Question: Why am I getting all these ugly white underlines? My python views file works just fine, no errors. What are these warnings? Is it because bracket highlight doesn't recognize django? Anyway to keep brackethighlight and get rid of the ugly underlines?

Thanks
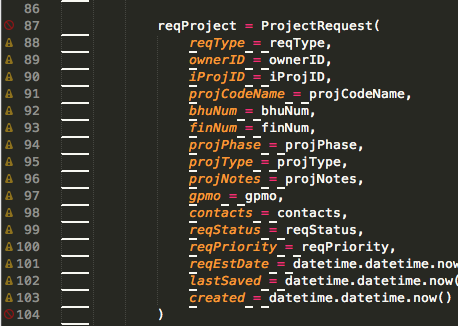
Answer: Well according to the <URL> and the problems I see, you have 3 problems:
'''
1.- E122
'''
> continuation line missing indentation or outdented
So you code have to look like this
'''
reqProject = ProjectRequest(
reqType = reqType,
2.- E251
'''
> unexpected spaces around keyword / parameter equals
So you code have to look like this
'''
reqProject = ProjectRequest(
reqType=reqType,
'''
And The last one is that you do not have a newline at end of file:
'''
3.- W292
'''
> no newline at end of file
And you can fix it adding a new line at the ond of file, also you can see the errors and the number and description of the error in the status bar:

<URL>